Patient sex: M
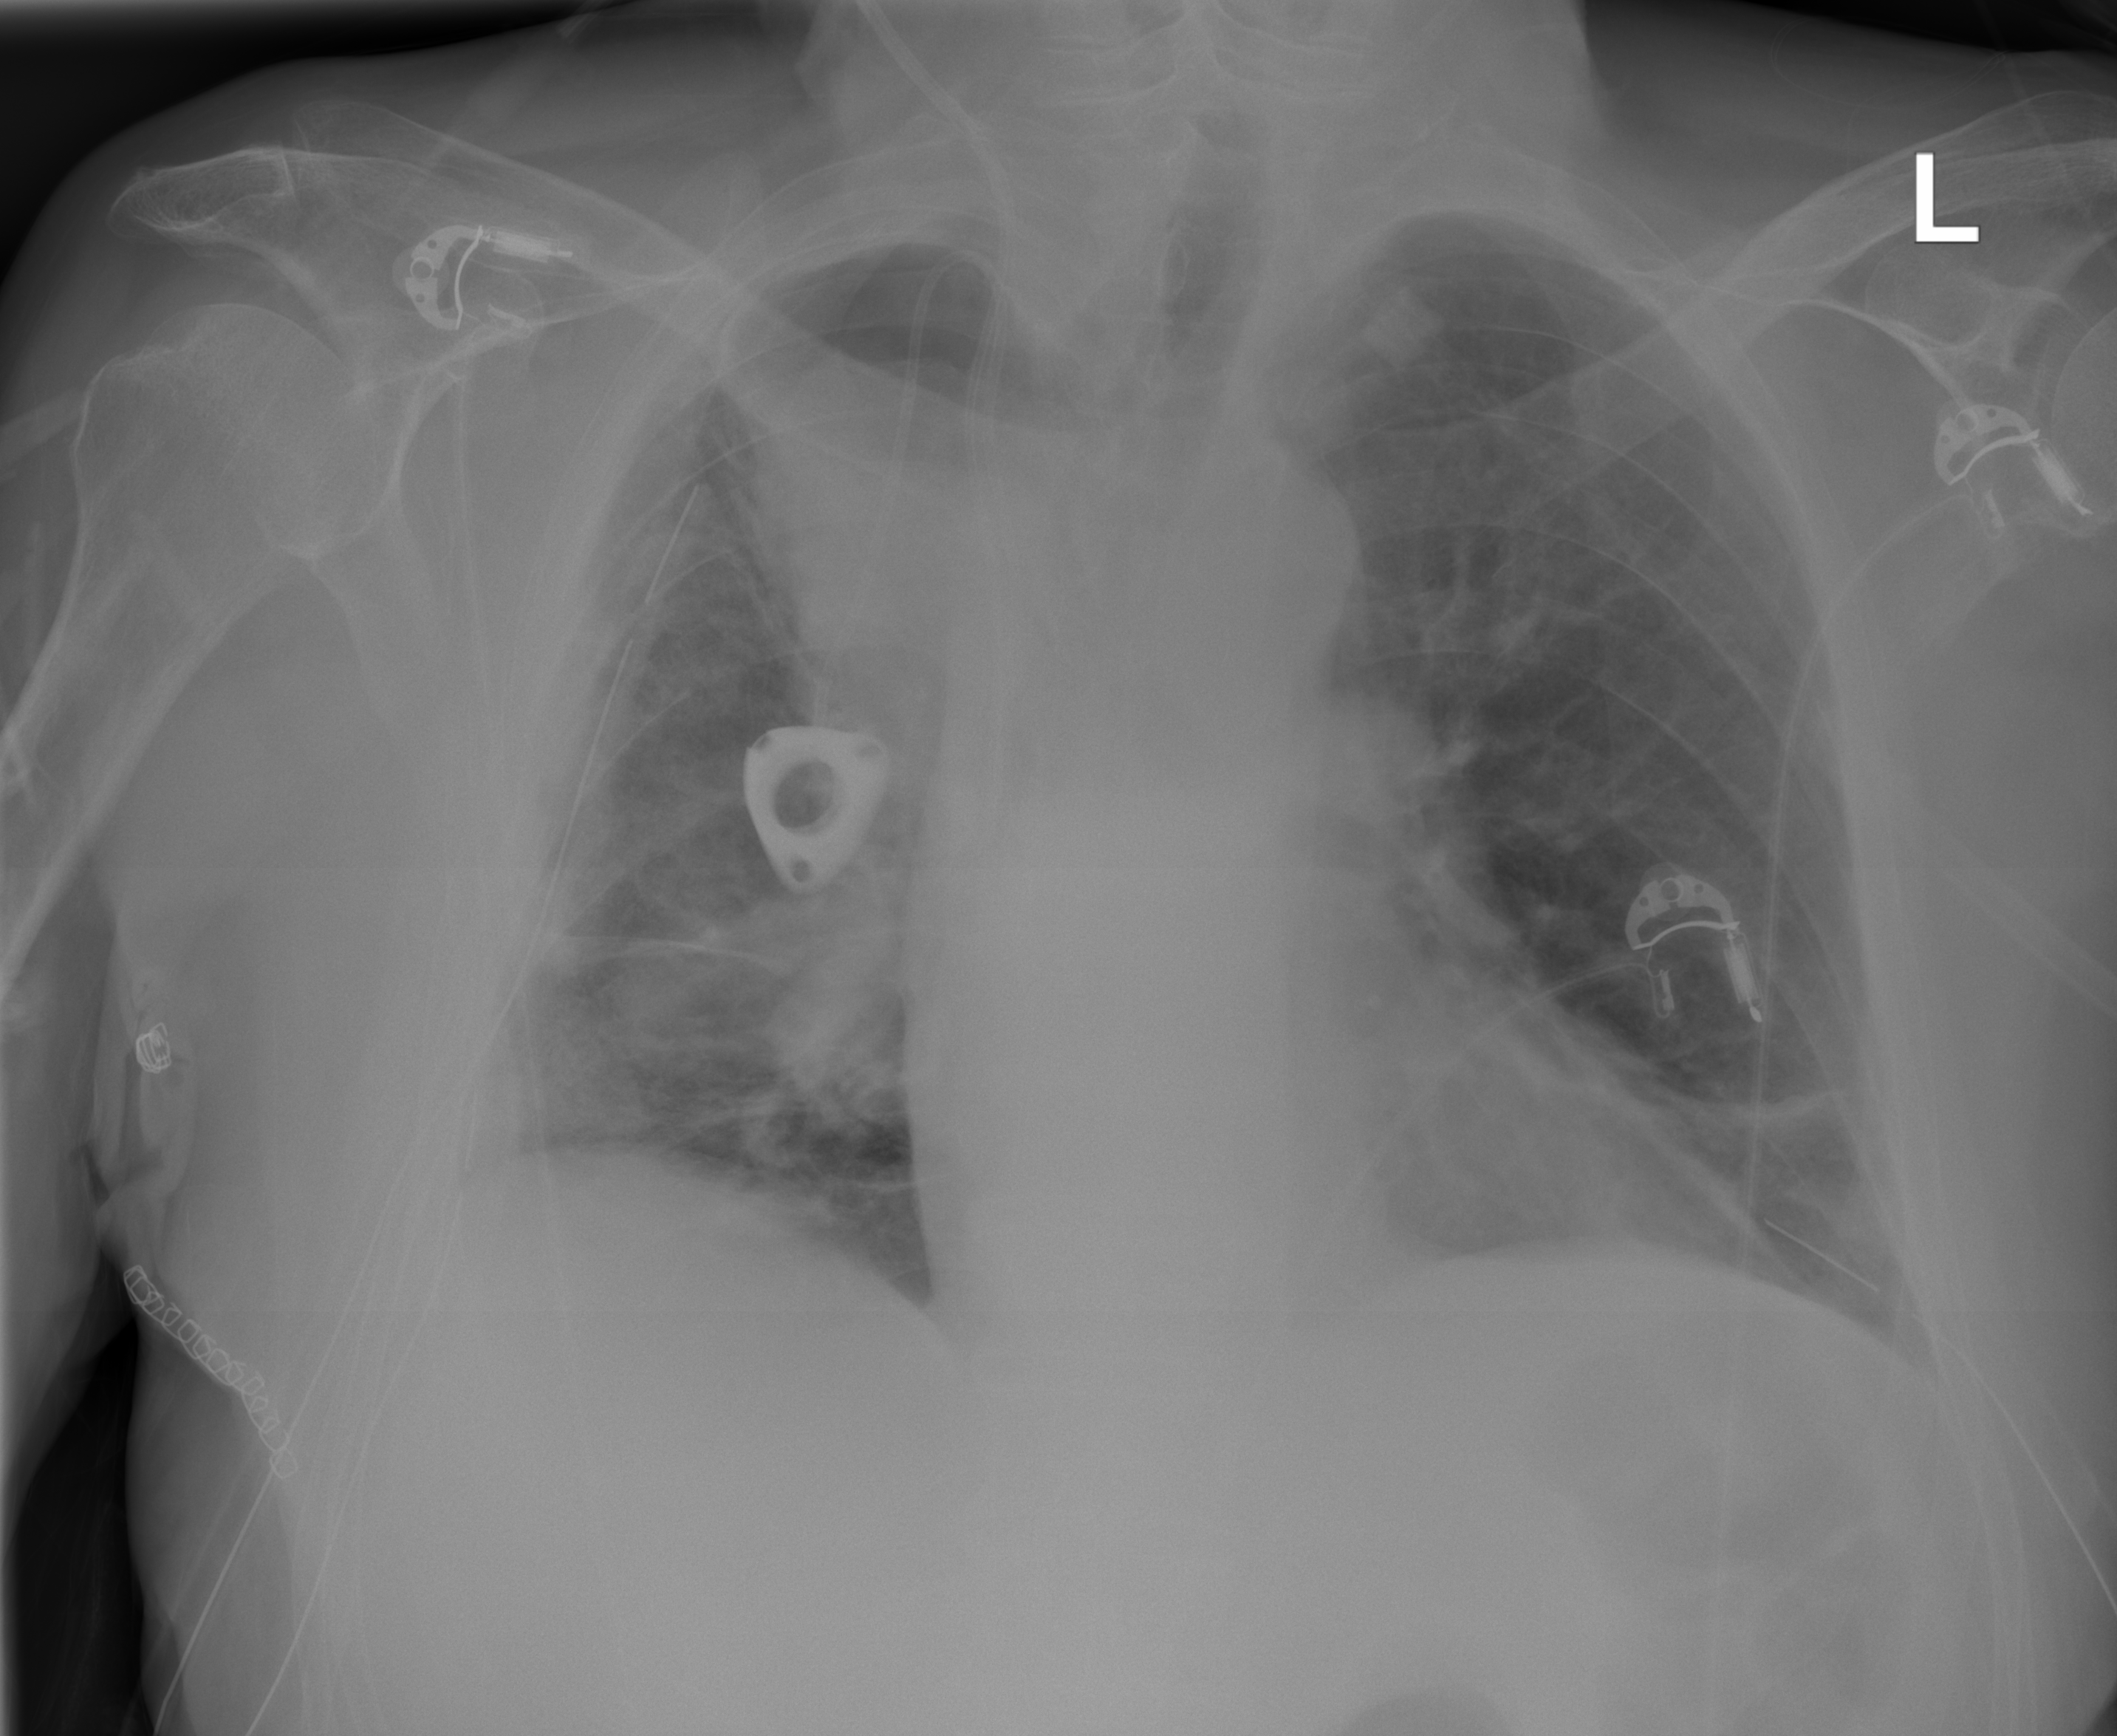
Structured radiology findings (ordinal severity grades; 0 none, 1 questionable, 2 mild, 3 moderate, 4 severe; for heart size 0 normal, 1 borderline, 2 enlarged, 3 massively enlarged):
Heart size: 0
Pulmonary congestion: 2
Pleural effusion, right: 3
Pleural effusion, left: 0
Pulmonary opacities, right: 3
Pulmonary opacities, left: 0
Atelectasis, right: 3
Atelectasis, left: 2